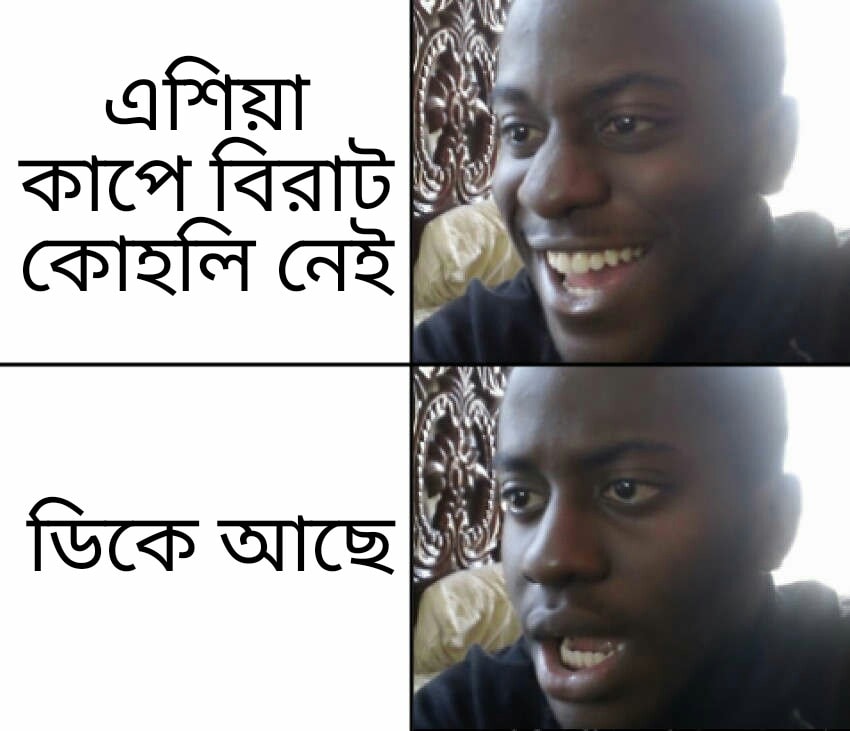
Text: এশিয়া কাপে বিরাট কোহলি নেই ডিকে আছে
Label: Non Hate